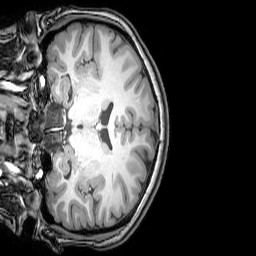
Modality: T1w
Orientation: coronal
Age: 21
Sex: female
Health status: healthy
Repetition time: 0.081 s
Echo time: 0.037 s